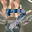
Label: 7